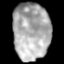
Tissue: lung
Cell type: Others
Senescence score: 0.2099
Nuclear area (px): 2086
Mean DAPI intensity: 172.85